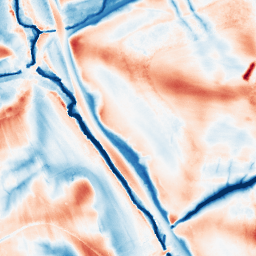
Category: edge_preserving
Decomposition family: guided
Decomposition parameters: radius: 16
eps: 0.001
Upsampling method: bspline
Upsampling parameters: scale: 8
Upsampling scale: 8